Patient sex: M
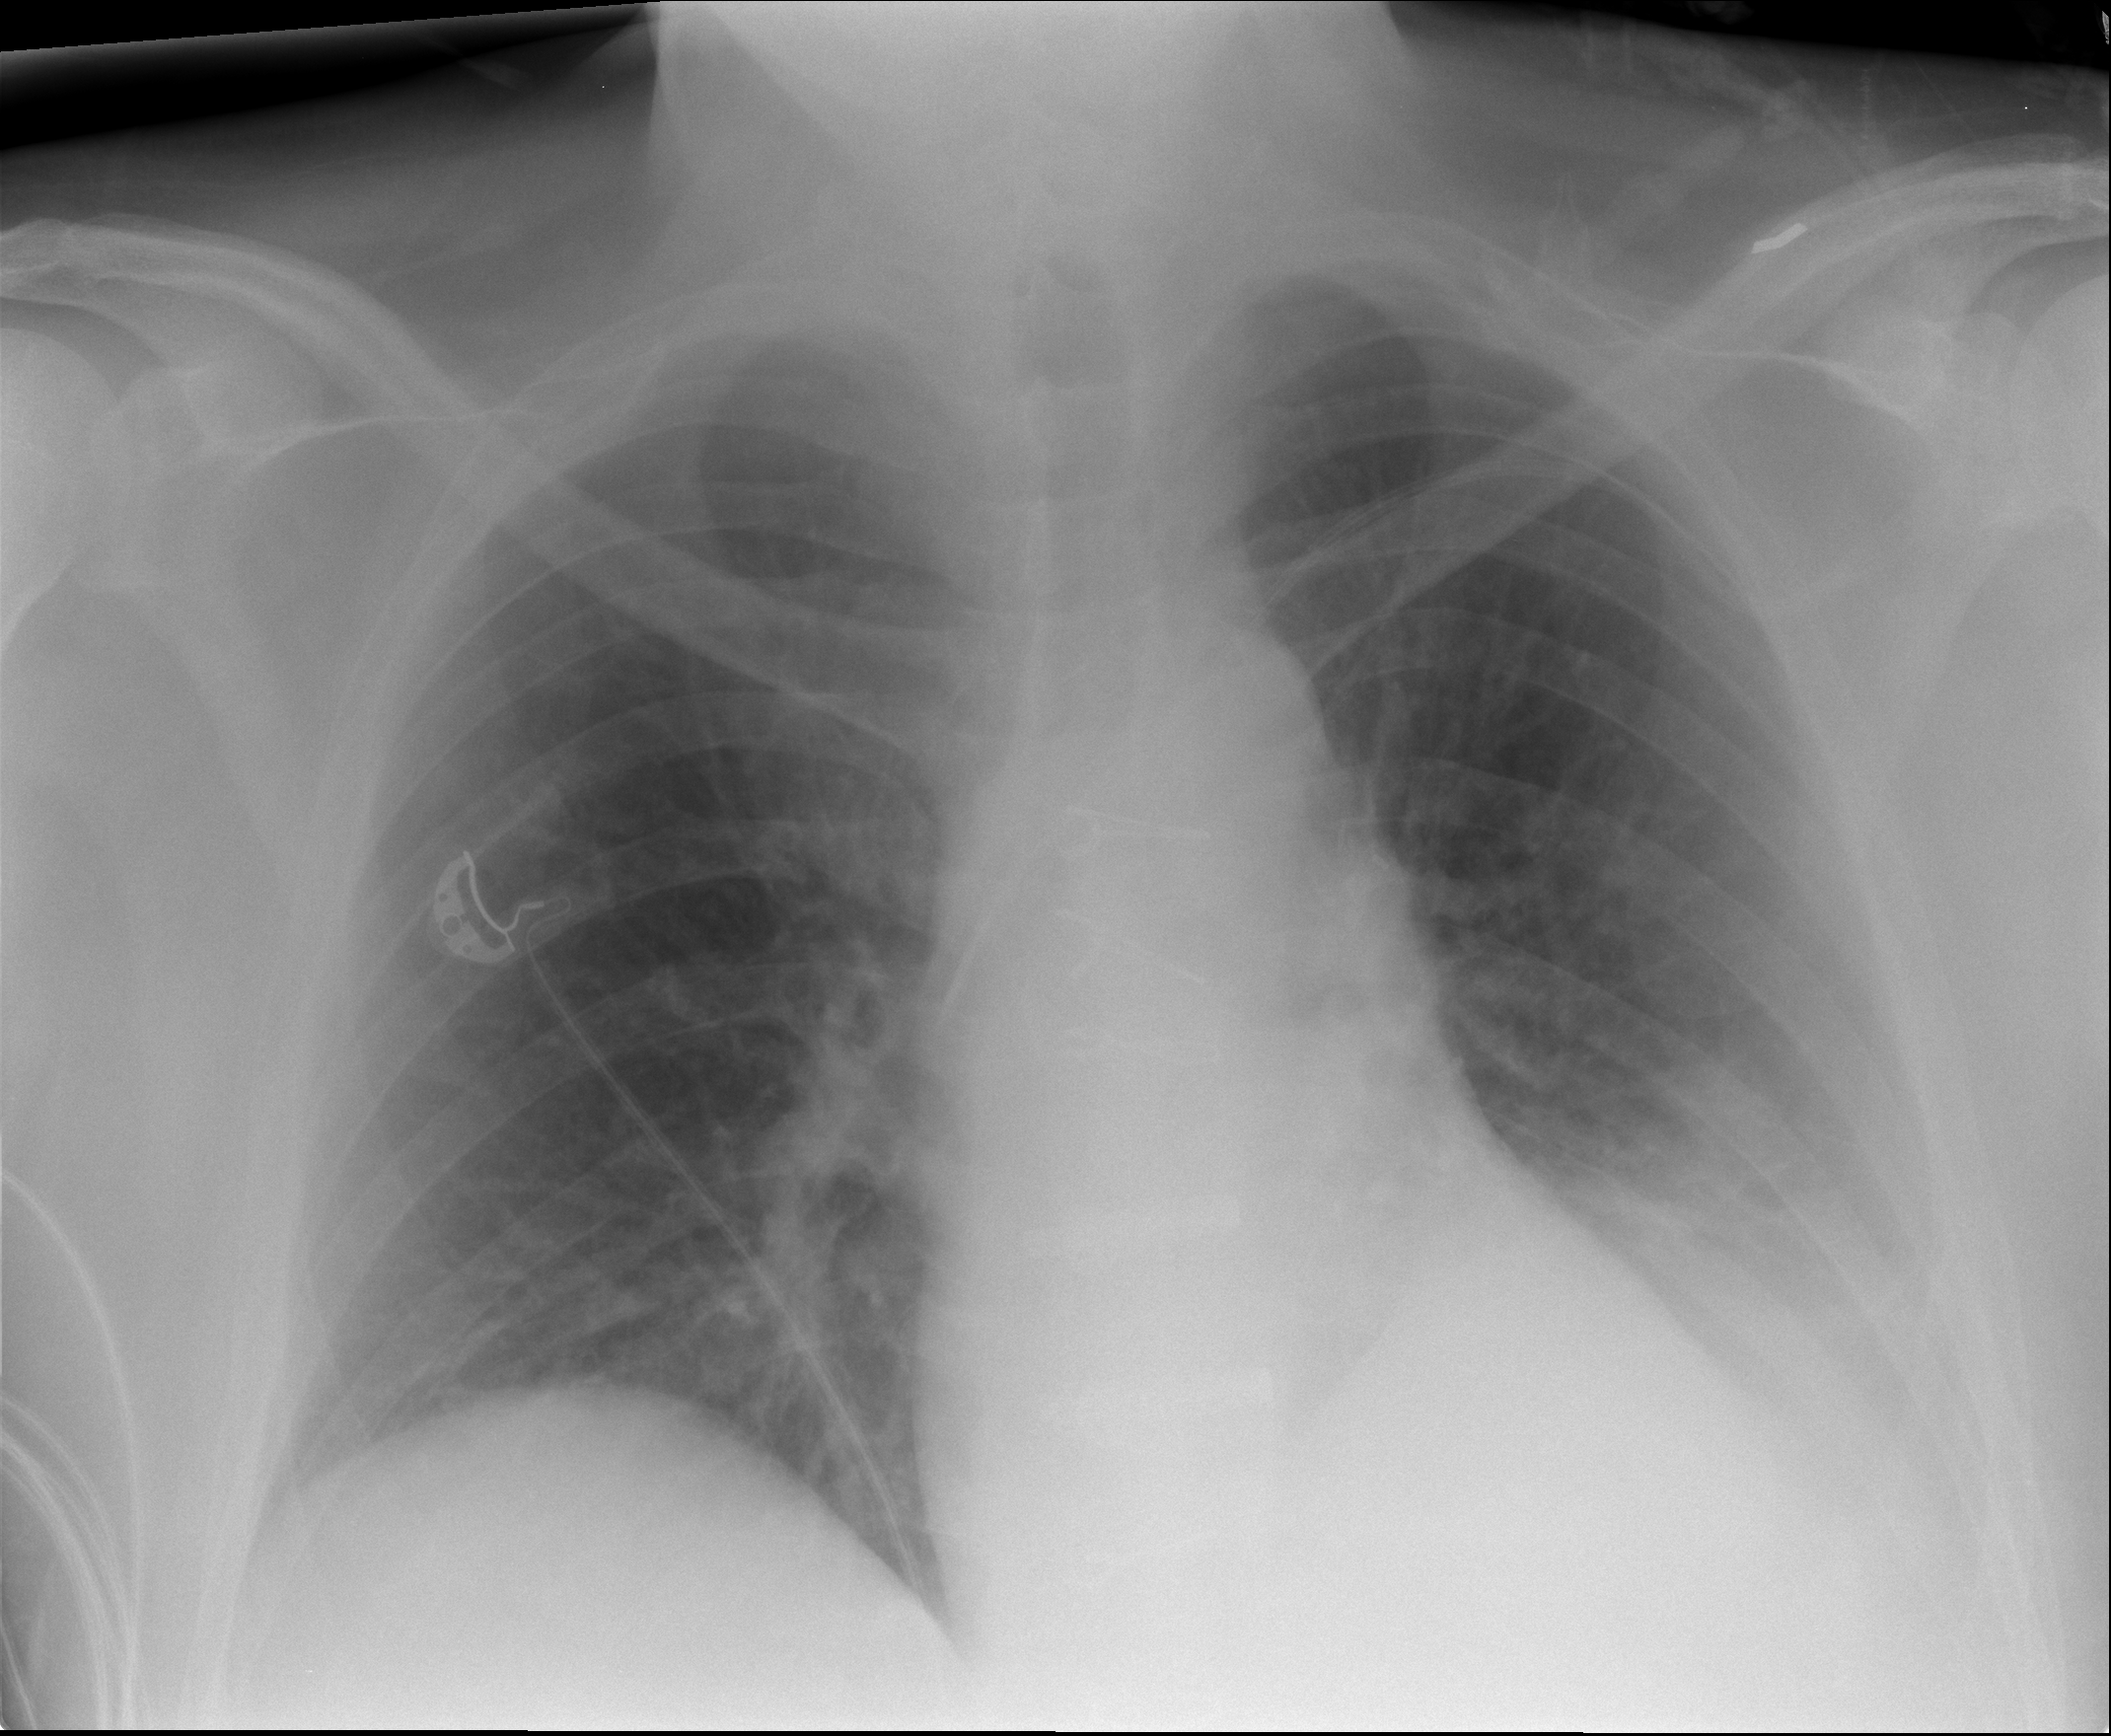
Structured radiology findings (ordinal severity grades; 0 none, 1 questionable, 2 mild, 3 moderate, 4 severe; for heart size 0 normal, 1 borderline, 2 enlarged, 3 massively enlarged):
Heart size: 2
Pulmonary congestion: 0
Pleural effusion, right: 0
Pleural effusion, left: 2
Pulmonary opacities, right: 0
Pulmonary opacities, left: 0
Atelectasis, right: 0
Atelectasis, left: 2